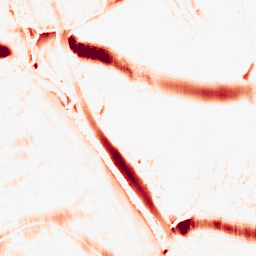
Category: morphological
Decomposition family: morphological_ellipse
Decomposition parameters: operation: opening
width: 30
height: 10
Upsampling method: cubic_mitchell
Upsampling parameters: scale: 4
Upsampling scale: 4